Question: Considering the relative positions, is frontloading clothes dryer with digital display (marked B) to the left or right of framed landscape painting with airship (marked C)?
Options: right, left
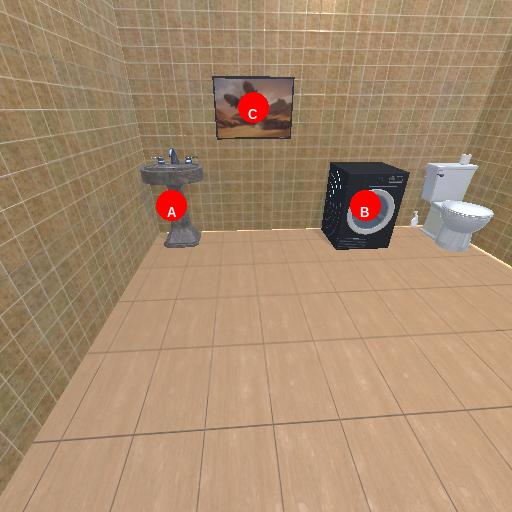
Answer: right